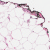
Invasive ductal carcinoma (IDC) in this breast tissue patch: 0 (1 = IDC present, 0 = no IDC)